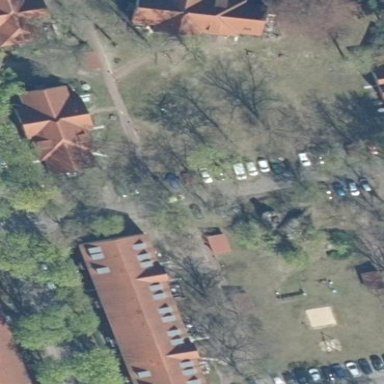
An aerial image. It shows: Image showing building with apartments.